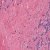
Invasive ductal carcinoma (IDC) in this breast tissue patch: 1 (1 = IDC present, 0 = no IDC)